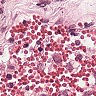
Metastatic tissue present: no